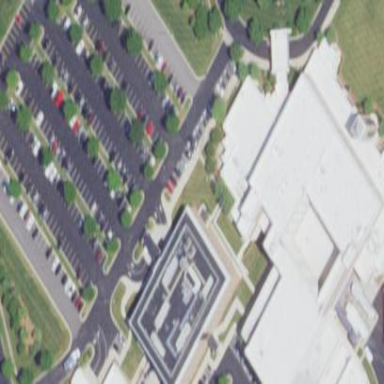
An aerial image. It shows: Building.